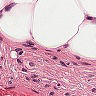
Metastatic tissue present: no